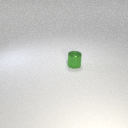
small green metal cylinder